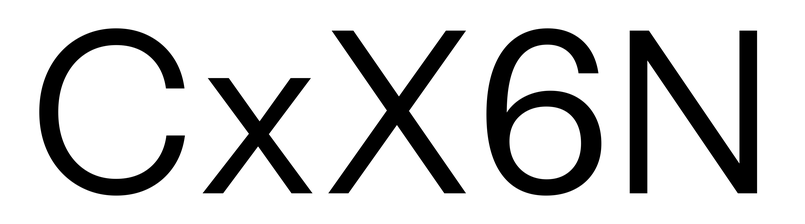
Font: InstrumentSans_Regular